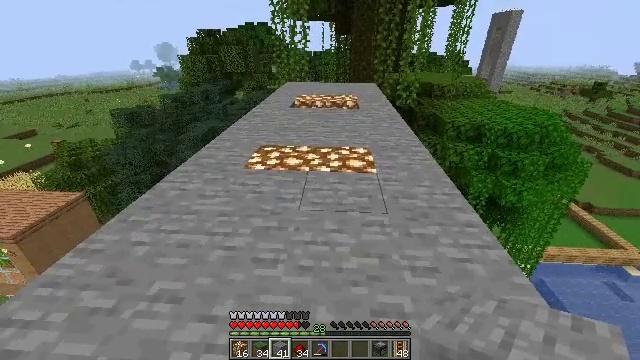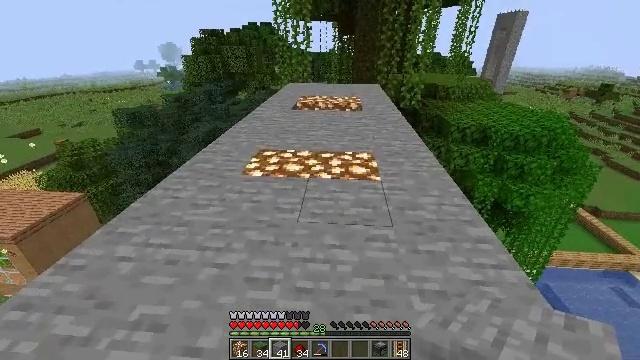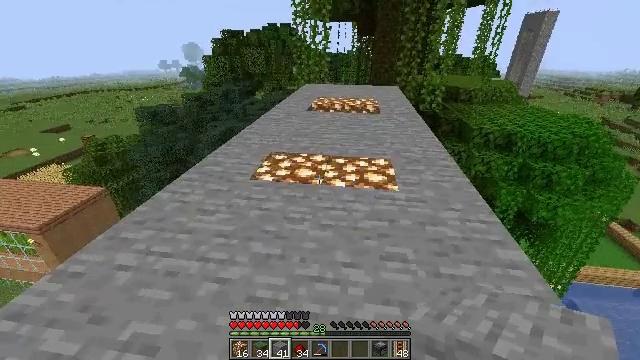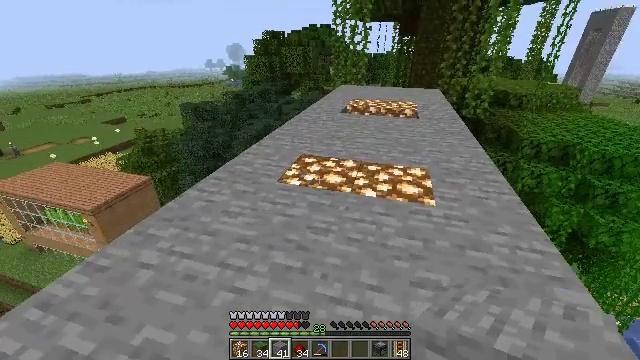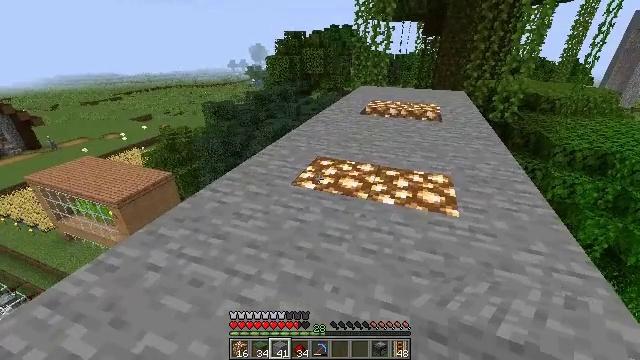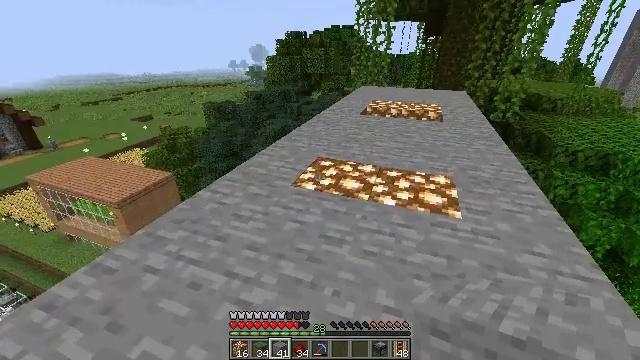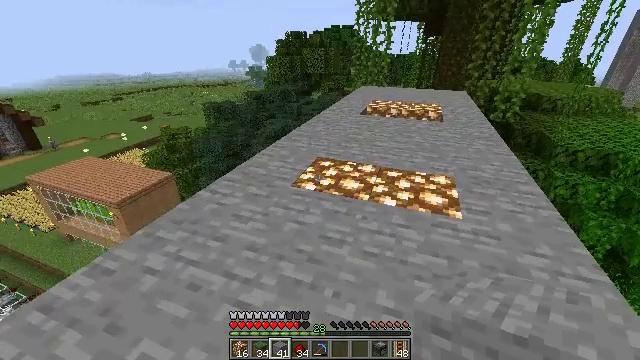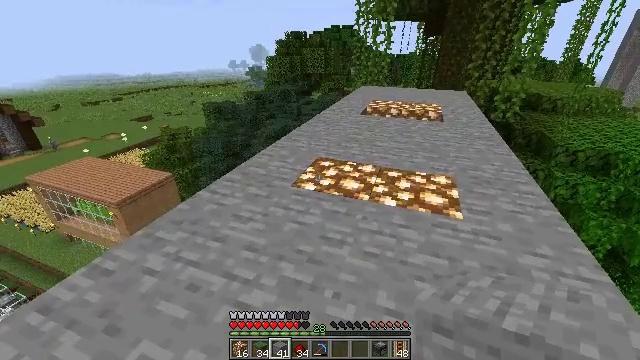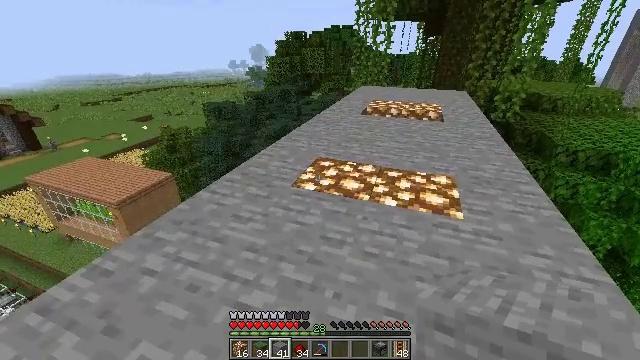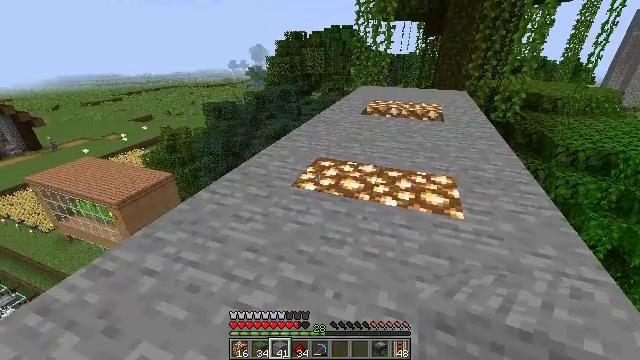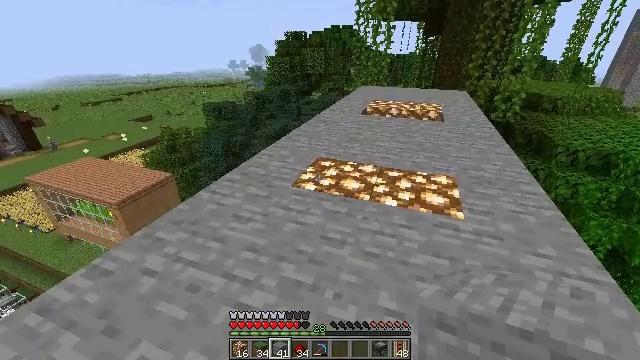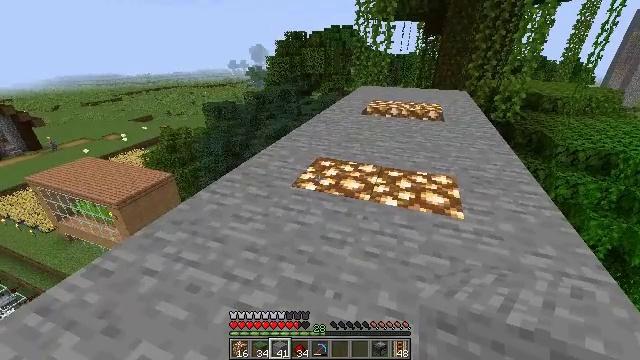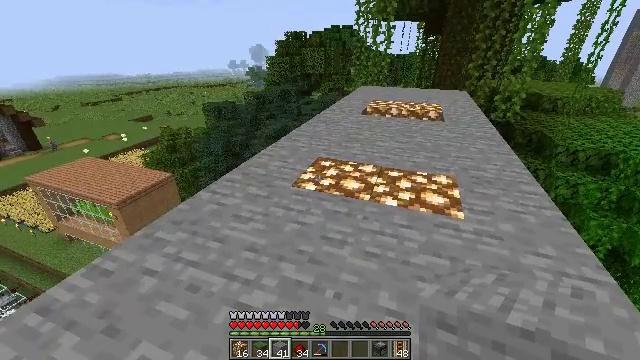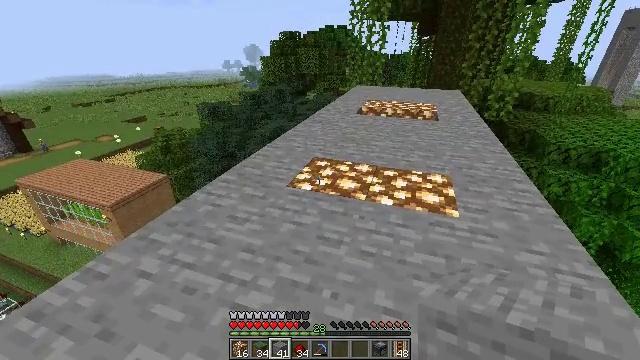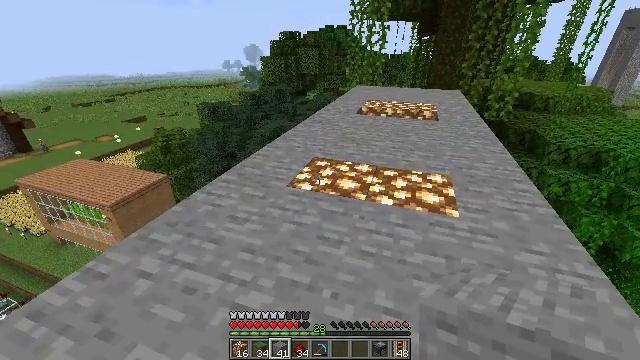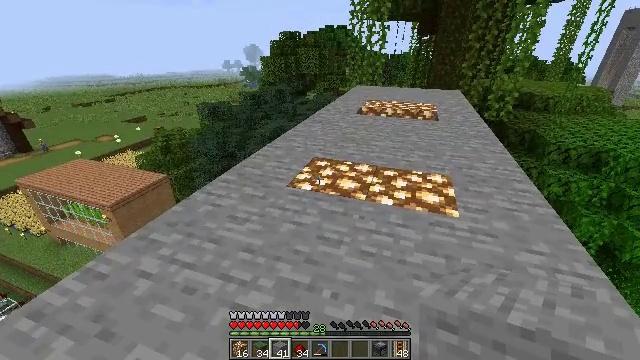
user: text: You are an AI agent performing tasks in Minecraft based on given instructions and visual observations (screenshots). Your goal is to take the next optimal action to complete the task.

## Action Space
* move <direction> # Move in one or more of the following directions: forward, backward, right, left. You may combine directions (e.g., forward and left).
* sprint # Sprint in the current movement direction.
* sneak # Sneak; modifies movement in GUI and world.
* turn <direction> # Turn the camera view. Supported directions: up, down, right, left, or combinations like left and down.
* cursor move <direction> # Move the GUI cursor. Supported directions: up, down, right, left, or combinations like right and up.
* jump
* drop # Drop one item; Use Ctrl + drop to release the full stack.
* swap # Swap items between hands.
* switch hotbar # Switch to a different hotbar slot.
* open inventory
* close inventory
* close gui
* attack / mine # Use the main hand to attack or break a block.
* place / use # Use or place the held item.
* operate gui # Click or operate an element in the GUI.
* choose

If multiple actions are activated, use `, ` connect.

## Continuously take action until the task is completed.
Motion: motion action
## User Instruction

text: Combine redstone dust in a grid to create a redstone block.
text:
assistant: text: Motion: move forward
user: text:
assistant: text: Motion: move forward, turn left
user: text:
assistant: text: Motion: turn left
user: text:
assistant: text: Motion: turn left
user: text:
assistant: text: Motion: no_op
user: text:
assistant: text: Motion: no_op
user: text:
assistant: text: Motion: no_op
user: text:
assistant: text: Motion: no_op
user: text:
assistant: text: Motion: no_op
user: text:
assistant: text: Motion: no_op
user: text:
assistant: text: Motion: no_op
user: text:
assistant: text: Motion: no_op
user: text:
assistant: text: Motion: turn right
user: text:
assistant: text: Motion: no_op
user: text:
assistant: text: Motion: no_op
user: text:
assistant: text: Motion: no_op
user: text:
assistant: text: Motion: no_op
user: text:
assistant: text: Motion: no_op
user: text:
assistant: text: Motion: no_op
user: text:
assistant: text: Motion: no_op
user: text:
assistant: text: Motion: turn left
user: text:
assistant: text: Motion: turn left and down
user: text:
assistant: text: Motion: turn left and down
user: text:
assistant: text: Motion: turn left
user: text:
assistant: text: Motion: turn left
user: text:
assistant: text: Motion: turn right
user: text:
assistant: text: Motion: turn right and down
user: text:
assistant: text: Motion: turn right
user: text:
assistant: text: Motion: turn right and down
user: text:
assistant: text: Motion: turn right and down